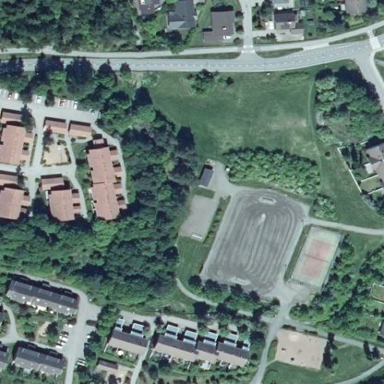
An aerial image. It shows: Pitch for leisure activities.